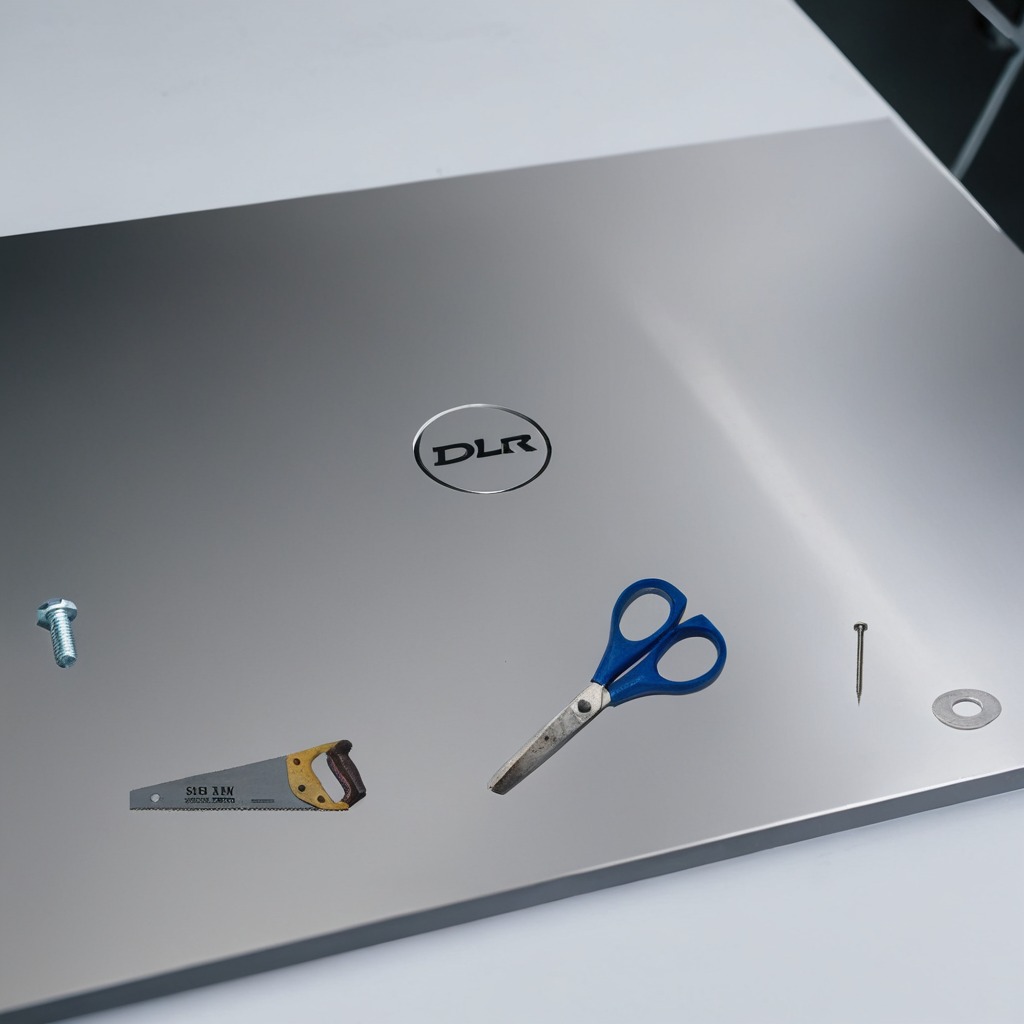
A flat metal washer, a metal machine screw, an iron nail, a handheld metal saw, and a pair of scissors are lying on the stainless steel table.